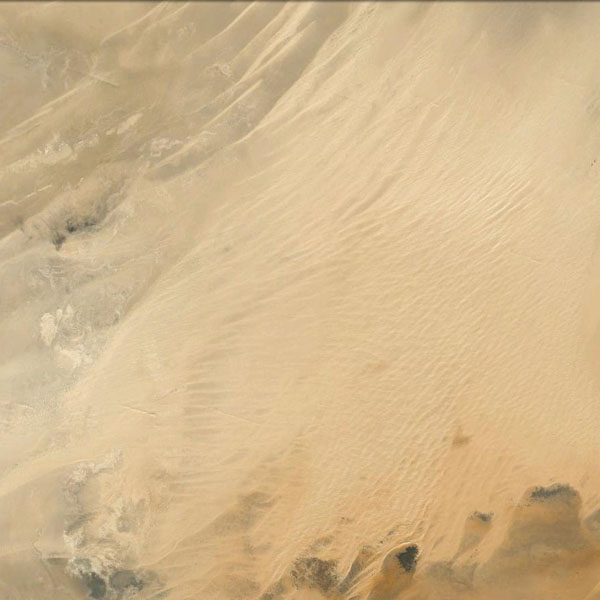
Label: Desert